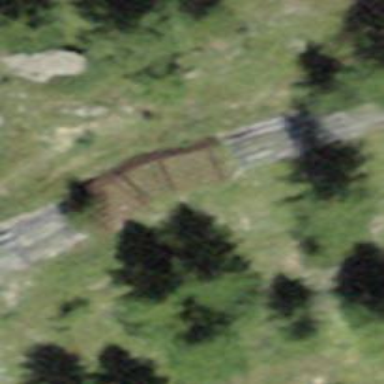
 designed to mitigate snow accumulations in specific area."